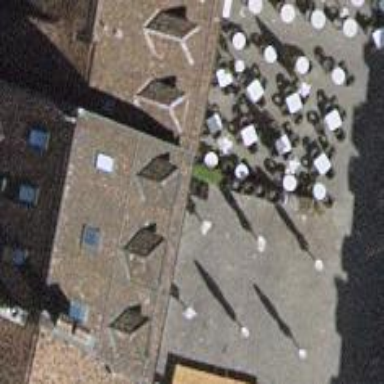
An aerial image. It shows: Café.